Question: I am currently working on an Android application which shows various lists. I would like to create a list view like this:  .. How can I achieve this? I tried AlphabetIndexer for fastscrolling ListView, and IndexableListView. But I couldn't do it like this. Kindly help me in this, thanks in advance.
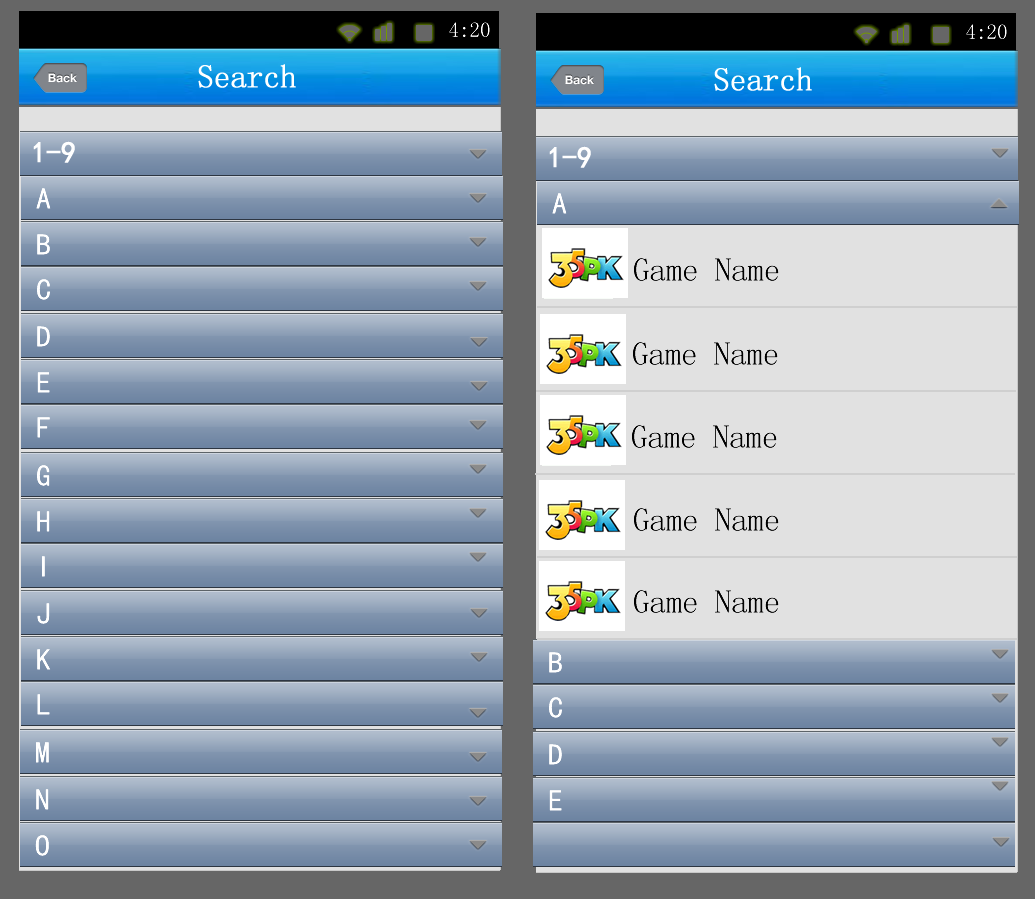
Answer: Use <URL>. It does exactly what you need.